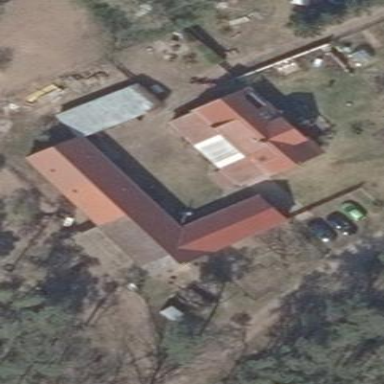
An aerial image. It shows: Shed.